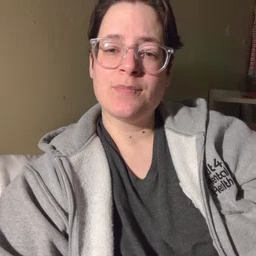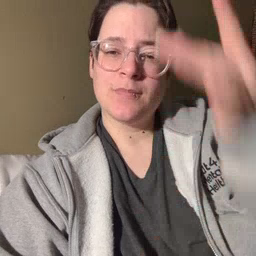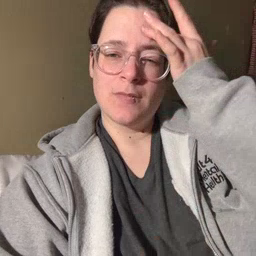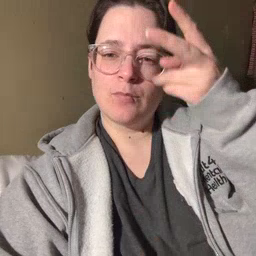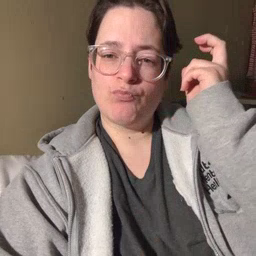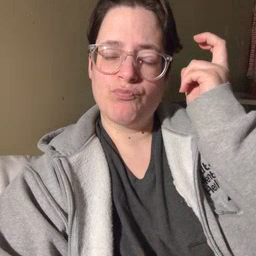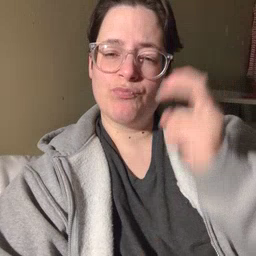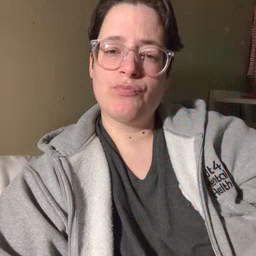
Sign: sick